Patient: sex F, age 37
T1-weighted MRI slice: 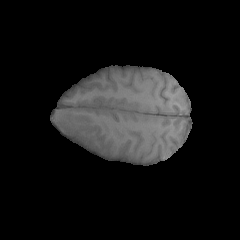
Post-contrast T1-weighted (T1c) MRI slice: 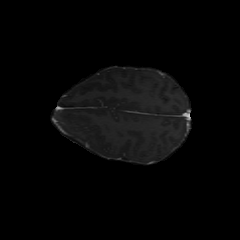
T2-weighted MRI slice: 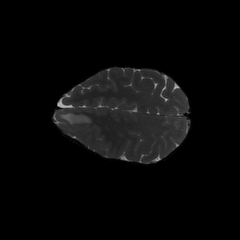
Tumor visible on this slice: yes
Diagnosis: Glioblastoma, IDH-wildtype
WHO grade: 4